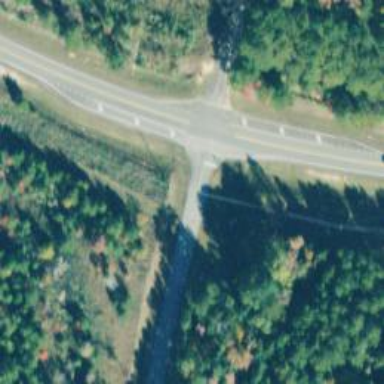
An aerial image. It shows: Stop road.